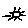
Label: sun